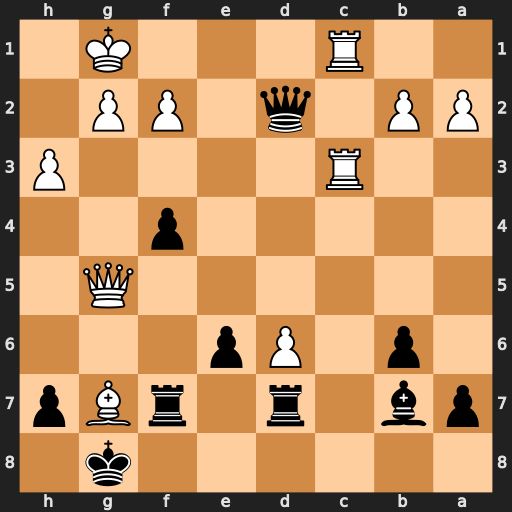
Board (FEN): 6k1/pb1r1rBp/1p1Pp3/6Q1/5p2/2R4P/PP1q1PP1/2R3K1
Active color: b
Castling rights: -
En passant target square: -
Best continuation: Rxg7 Rc8+ Bxc8 Rxc8+ Kf7 Qh5+ Kf6